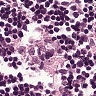
Metastatic tissue present: no